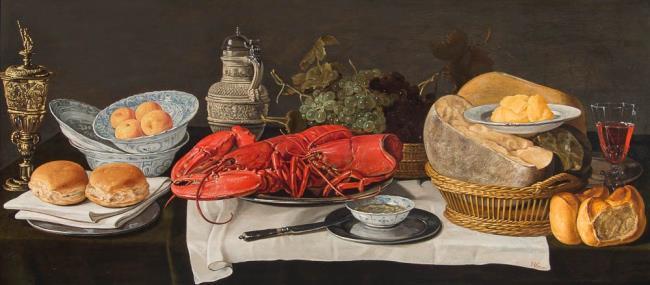
Title: Still life with lobsters, grapes and cheese in baskets, a jug, a guildcup and bread
Artist: Hans van Essen
Earliest date: 1607
Latest date: 1648
Genre: painting
Iconography: Still Life
Keywords: still life, lobster, dinnerware, jug (vessel), cheese, bread, porcelain (visual work), orange (fruit), basket, wicker, grape, napkin, knife, bunch of grapes, ornamental cup, silverware, dish (vessel for food), pewter (metalwork), plate (general, dish), wine glass, glassware, wine, roll, table carpet, on a table, on a wooden tray or table, bowl